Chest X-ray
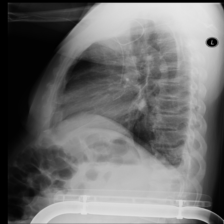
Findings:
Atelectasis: negative
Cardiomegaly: negative
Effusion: negative
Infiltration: positive
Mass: negative
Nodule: negative
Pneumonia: negative
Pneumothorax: negative
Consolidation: negative
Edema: negative
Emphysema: negative
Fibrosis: negative
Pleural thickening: negative
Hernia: negative